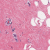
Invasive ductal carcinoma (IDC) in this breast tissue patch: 0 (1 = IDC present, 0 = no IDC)